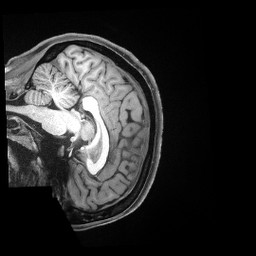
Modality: T1w
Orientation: sagittal
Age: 34
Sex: female
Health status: ill
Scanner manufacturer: siemens
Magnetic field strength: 3 T
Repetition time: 2.5 s
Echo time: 0.00181 s